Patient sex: M
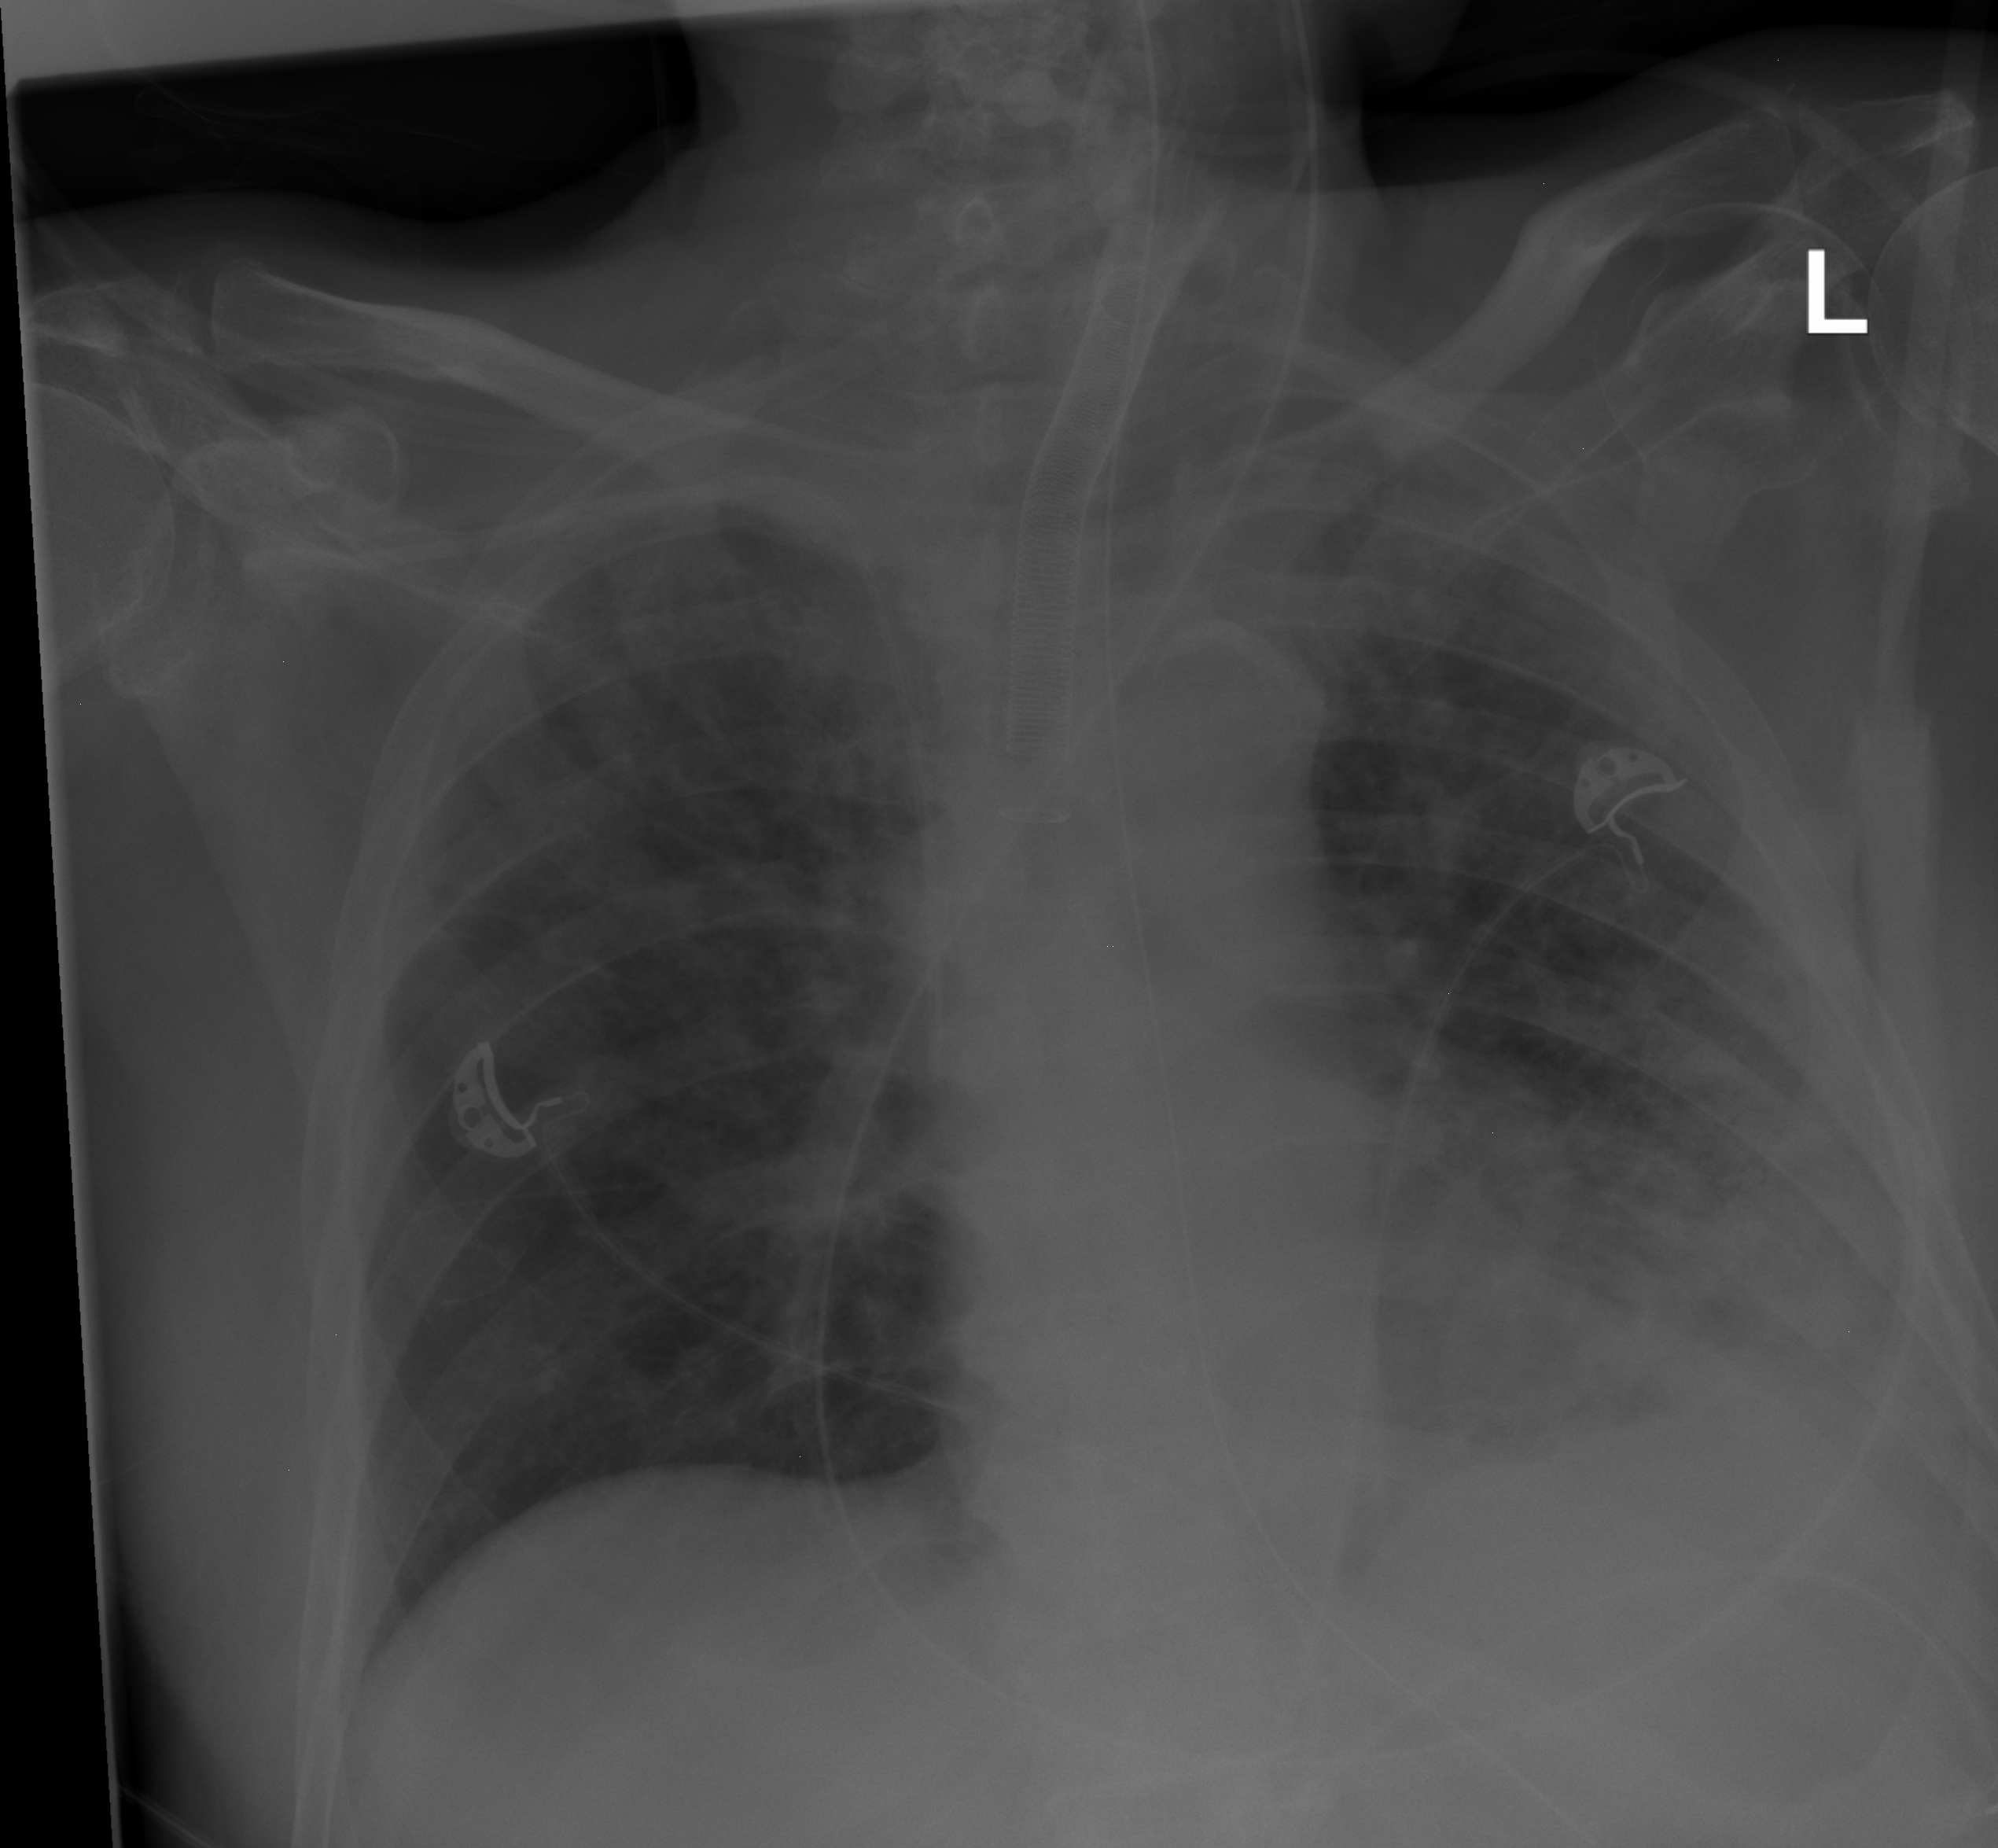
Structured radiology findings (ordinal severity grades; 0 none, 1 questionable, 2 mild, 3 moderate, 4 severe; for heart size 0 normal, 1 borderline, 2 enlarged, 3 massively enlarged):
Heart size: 1
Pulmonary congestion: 2
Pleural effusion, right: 0
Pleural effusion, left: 2
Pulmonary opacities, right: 1
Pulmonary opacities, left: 2
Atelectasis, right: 2
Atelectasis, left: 3